Interaction volume radius: 5 \u00c5
Interaction volume height: 10 \u00c5
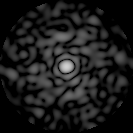
Disorder parameter: 0.8502